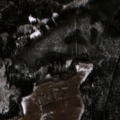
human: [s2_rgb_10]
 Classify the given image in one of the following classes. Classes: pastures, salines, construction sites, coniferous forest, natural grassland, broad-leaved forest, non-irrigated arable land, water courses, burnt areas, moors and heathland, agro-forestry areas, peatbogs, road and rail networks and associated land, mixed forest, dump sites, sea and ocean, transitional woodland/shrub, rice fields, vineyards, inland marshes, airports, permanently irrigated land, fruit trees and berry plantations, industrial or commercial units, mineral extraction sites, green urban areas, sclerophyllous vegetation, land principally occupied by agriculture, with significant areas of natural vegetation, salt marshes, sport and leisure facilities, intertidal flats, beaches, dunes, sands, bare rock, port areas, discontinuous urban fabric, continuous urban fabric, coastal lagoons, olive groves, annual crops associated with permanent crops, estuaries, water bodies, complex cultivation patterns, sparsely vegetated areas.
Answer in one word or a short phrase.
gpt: non-irrigated arable land, coniferous forest, mixed forest